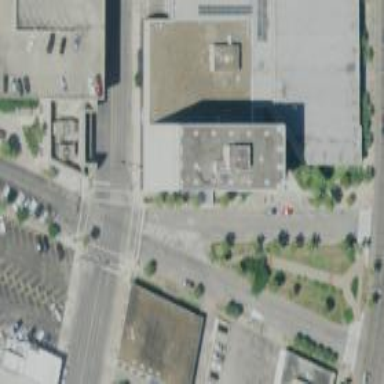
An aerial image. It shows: Office building.